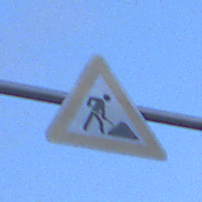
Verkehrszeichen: Arbeitsstelle
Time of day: Dawn
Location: Outdoor (Urban)
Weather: PartlyCloudy
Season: NotSpecified
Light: Natural